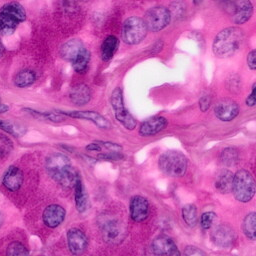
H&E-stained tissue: Pancreatic